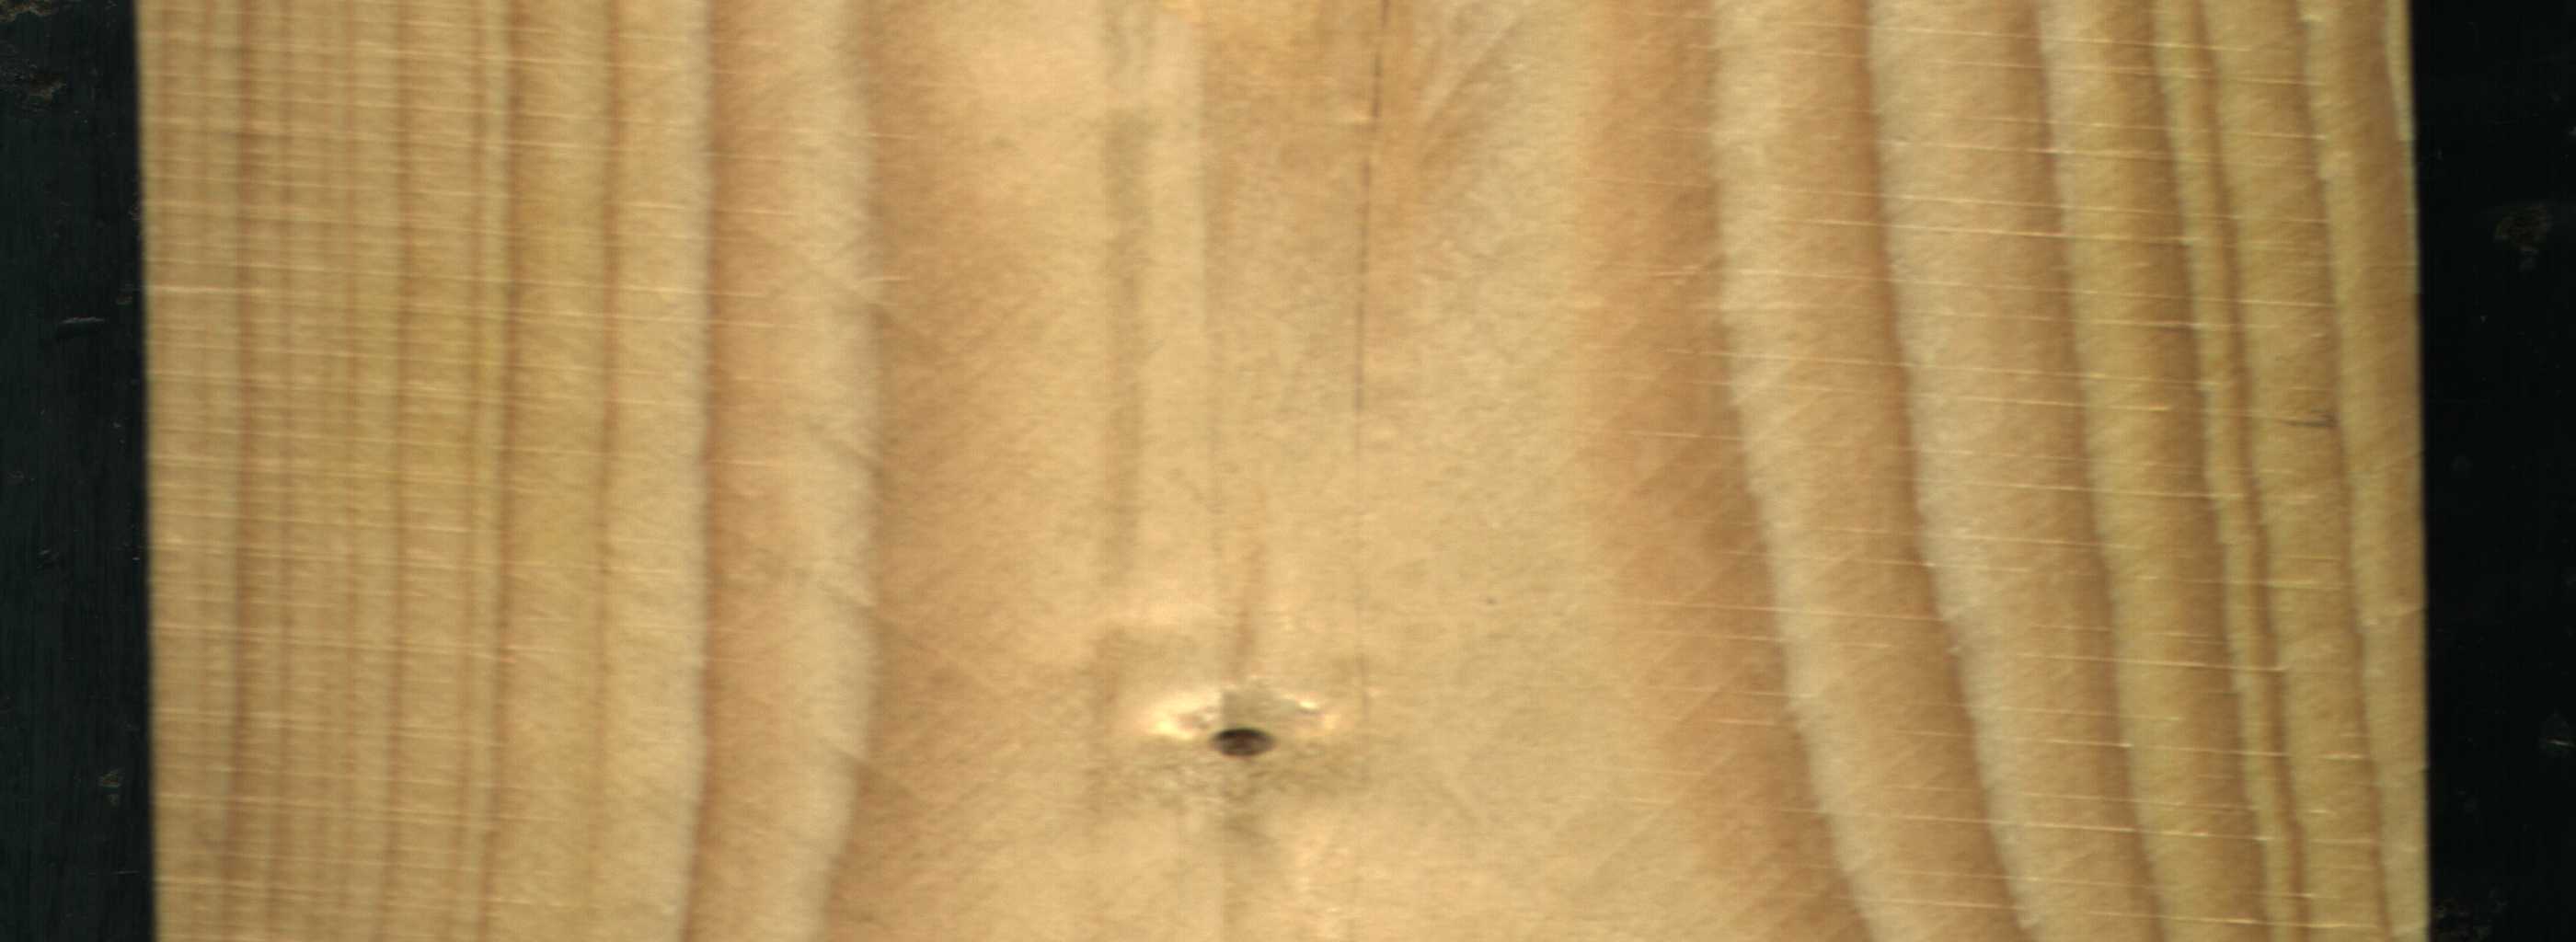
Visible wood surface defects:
Live_Knot